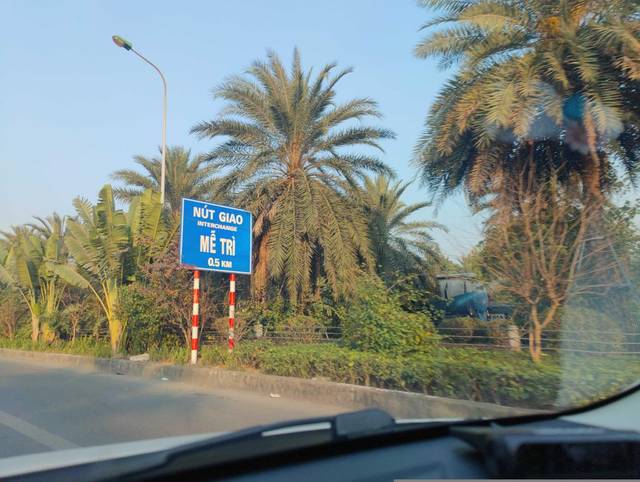
Region: Vietnam
Coordinates: 21.002, 105.786